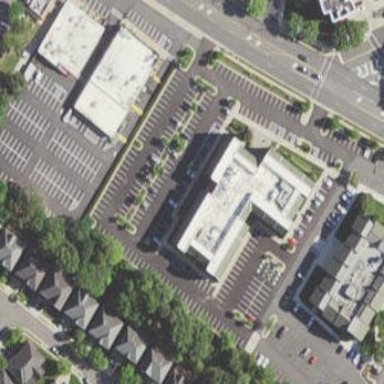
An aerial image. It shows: Building.